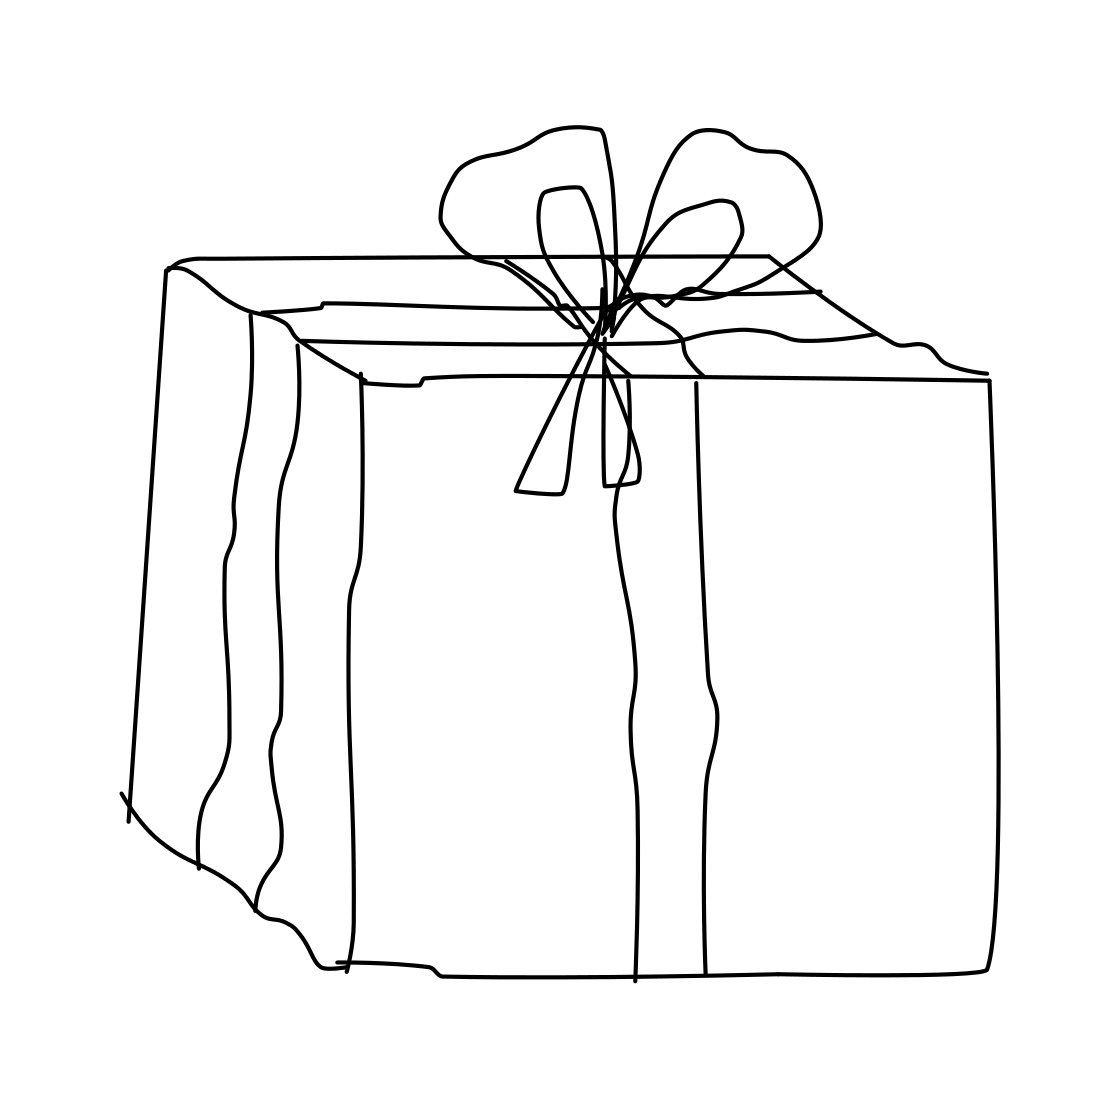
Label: present